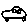
Label: car